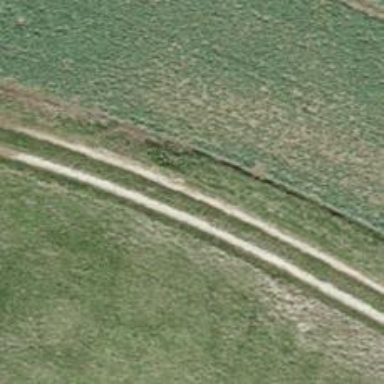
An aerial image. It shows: Track with grade3 tracktype.